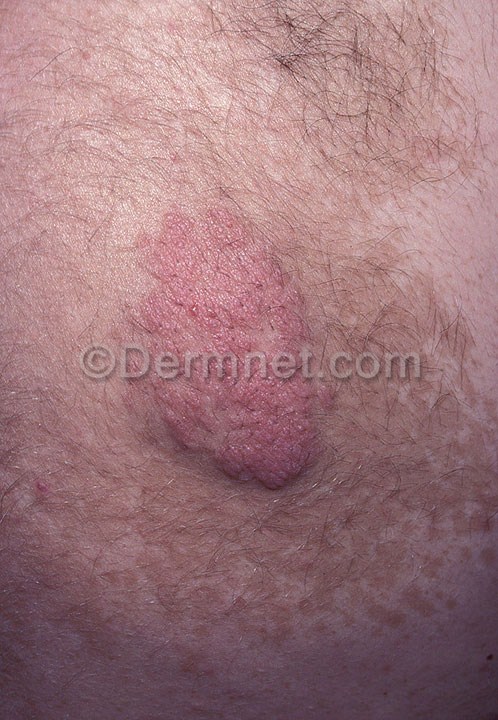
Disease: Systemic Disease